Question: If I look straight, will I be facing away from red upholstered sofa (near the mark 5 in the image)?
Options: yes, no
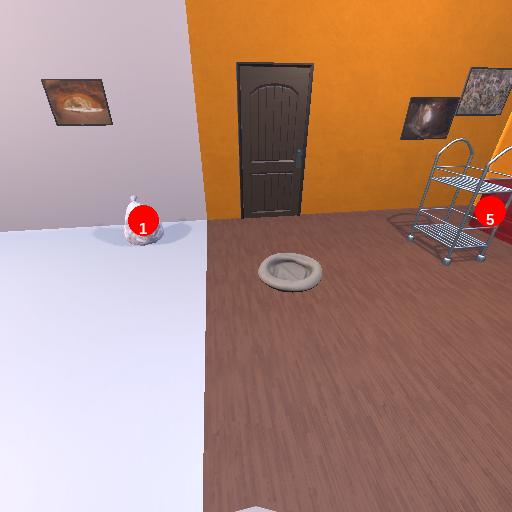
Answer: yes